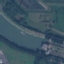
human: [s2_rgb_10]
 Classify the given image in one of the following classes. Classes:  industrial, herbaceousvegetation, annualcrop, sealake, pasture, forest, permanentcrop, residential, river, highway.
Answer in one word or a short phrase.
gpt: River